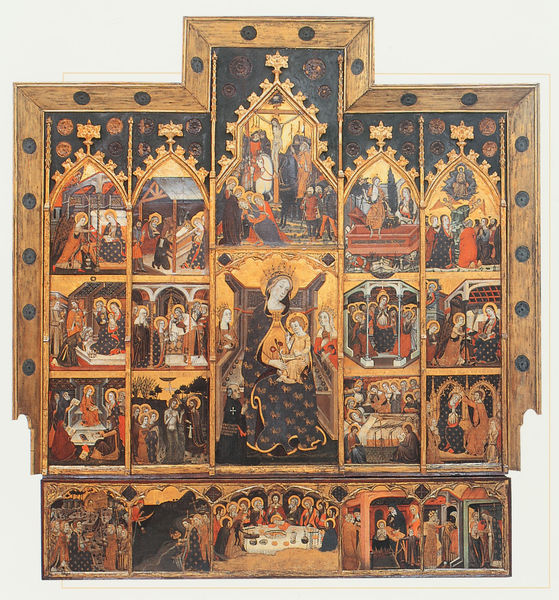
Titel: Retaule de la Mare de Déu/ Altar der Jungfrau
Institution: Barcelona, Museu Nacional d’Art de Catalunya (Bereich28)
Schlagwörter: gemälde, mann, holz, kleid, männer, schwarz, rot, malerei, architektur, bibel, geschichte, rahmen, tod, bild, kirche, gold, mantel, kind, mutter, krone, engel, bilder, italien, figuren, thron, tafel, ornamente, metall, nagel, kreuz, jungfrau, punkt, mahl, altar, heiligenschein, leben, christus, jesus, jesus christus, kreuzigung, mittelalter, romanik, stall, königin, heilige, abendmahl, jünger, maria, madonna, anbetung, mutter gottes, szenen, verlauf, goldgrund, ikone, verkündigung, geburt, krippe, erlöser, schwaz, gottesmutter, jesuskind, lanzetten, predella, heiligenscheine, apostel, jünglinge, pfingsten, passion, narrativ, evangelisten, bethlehem, marienaltar, kreuztragung, passion christi, messias, gottessohn, sohn gottes, unsere liebe frau, heilige maria, christkind, gekrönt, madonna mit dem kind, kiind, christkönig, maria königin, jesu leben, szenen aus dem leben christi, heilland, erretter, jesus von nazaret, gottesgebärerin, maria von nazaret, verglodet, bambini